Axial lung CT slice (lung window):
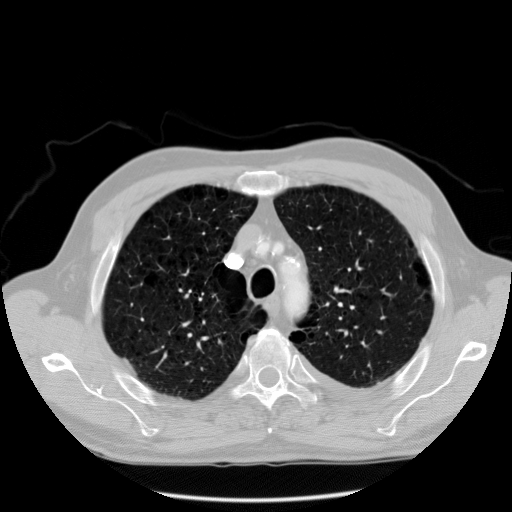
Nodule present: no